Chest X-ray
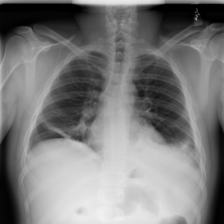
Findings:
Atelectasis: positive
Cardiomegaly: negative
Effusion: positive
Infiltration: positive
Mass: negative
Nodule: negative
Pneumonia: negative
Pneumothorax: negative
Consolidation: negative
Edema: negative
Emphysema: negative
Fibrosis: negative
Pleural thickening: negative
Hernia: negative